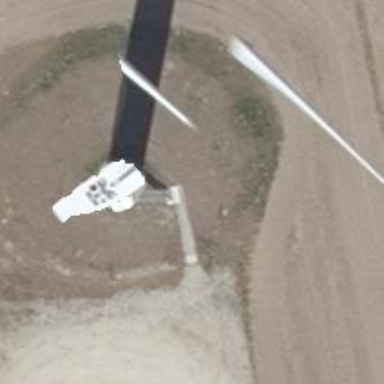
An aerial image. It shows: Wind generator powered by wind. The generator type is horizontal axis and it uses wind turbines.